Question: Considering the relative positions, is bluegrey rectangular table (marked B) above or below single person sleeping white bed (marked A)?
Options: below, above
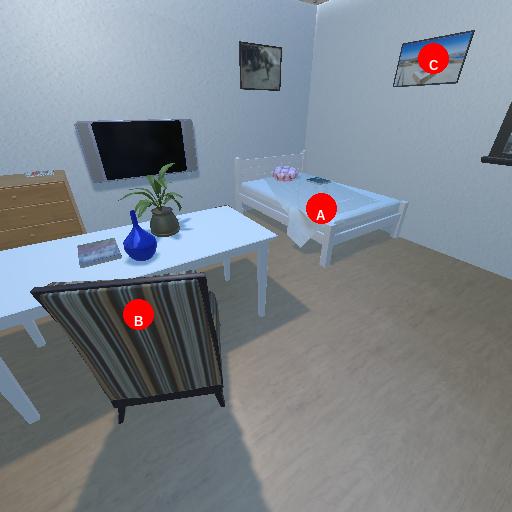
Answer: below